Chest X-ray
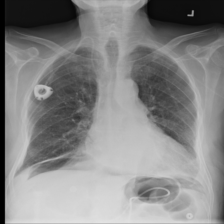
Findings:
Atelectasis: negative
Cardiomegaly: negative
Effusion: negative
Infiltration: negative
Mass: negative
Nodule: negative
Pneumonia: negative
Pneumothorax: negative
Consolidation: negative
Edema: negative
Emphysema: negative
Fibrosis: negative
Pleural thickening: negative
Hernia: negative